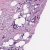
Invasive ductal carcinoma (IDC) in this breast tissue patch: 1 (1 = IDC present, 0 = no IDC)